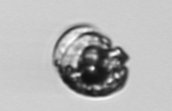
Label: Proterythropsis